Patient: sex F, age 33
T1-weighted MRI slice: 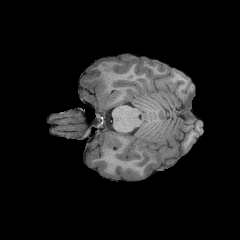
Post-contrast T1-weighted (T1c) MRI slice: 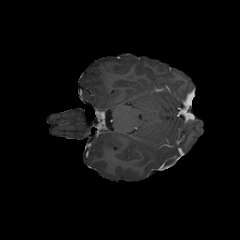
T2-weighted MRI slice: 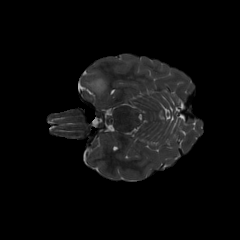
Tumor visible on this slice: yes
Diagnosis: Astrocytoma, IDH-mutant
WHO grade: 2